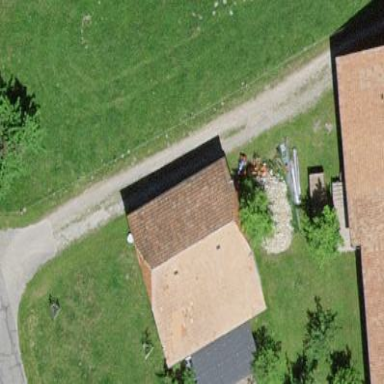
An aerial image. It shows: Barn with half-hipped roof shape.